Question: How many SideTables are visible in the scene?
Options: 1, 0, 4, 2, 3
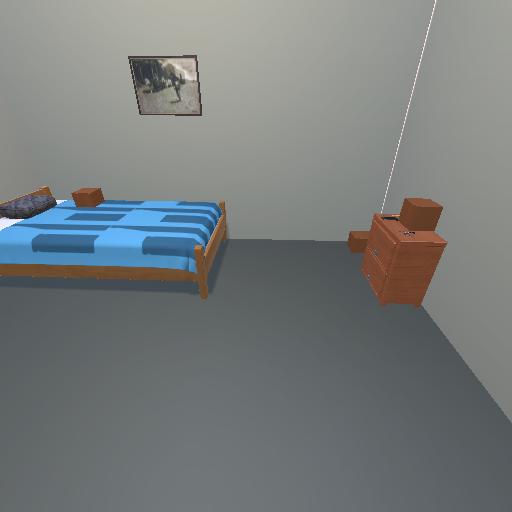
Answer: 1